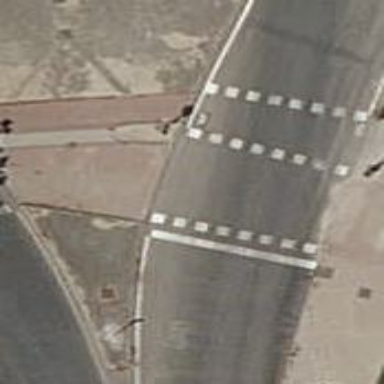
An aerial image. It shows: Road with traffic signals.